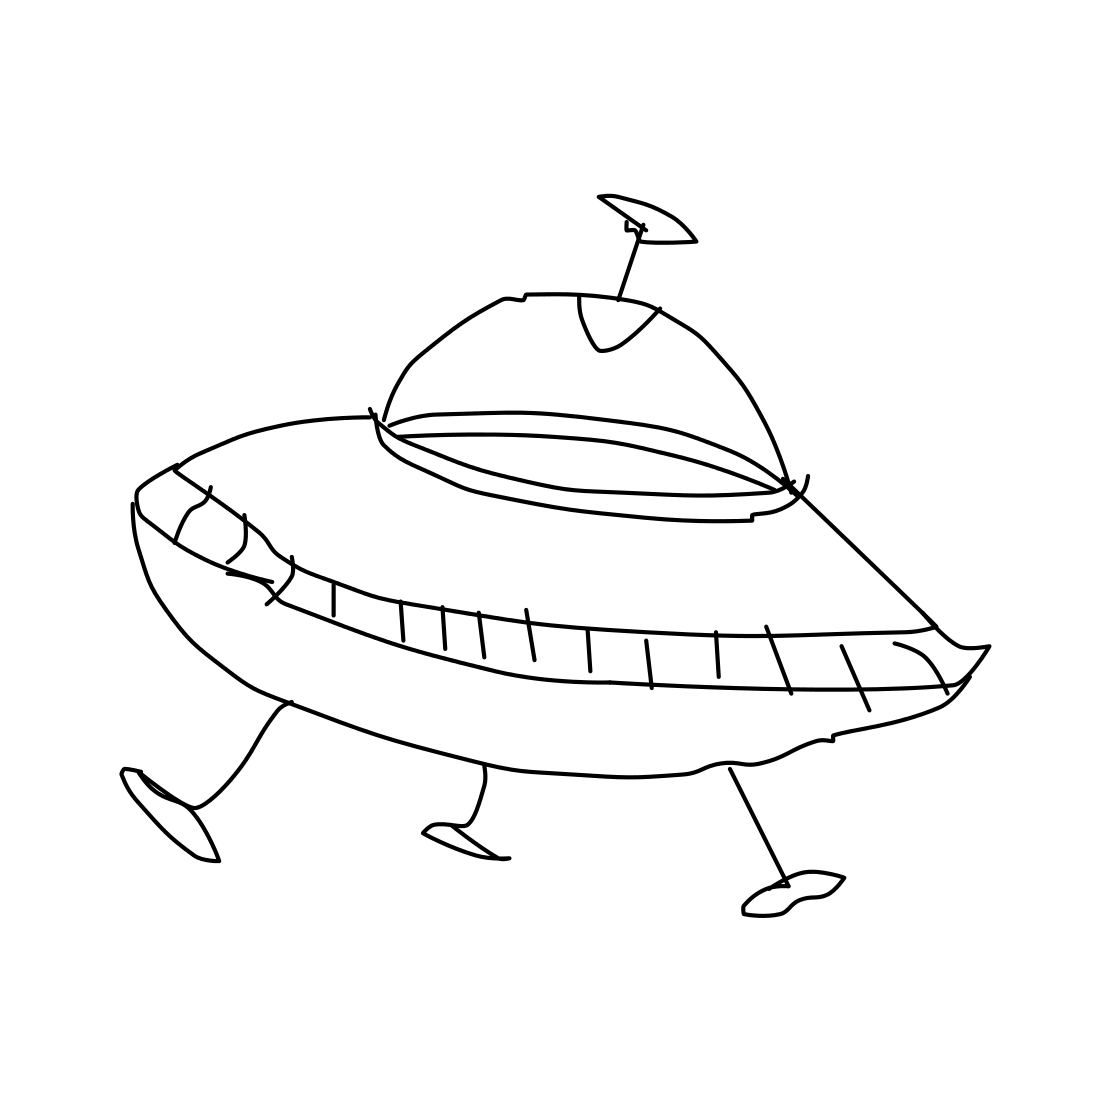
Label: flying saucer